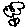
Label: flower